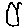
Label: house